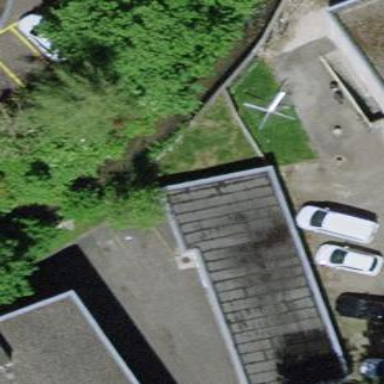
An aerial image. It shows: Group of garages.